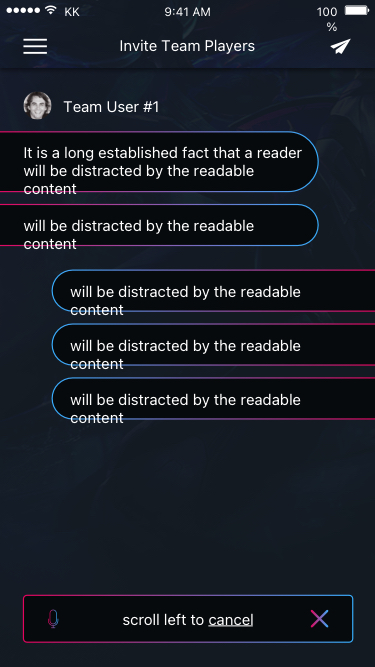
Text in this UI design:
9:41 AM
KK
100%
Invite Team Players
Team User #1
It is a long established fact that a reader will be distracted by the readable content
will be distracted by the readable content
will be distracted by the readable content
will be distracted by the readable content
will be distracted by the readable content
scroll left to cancel